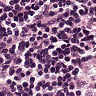
Metastatic tissue present: no